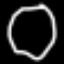
Label: octagon